二年级 · 计数
文要参加文艺演出，下面的服装中，有( )种搭配方法。(先连一连, 再填空) (8 分)

生 活 应 用 （37 分）
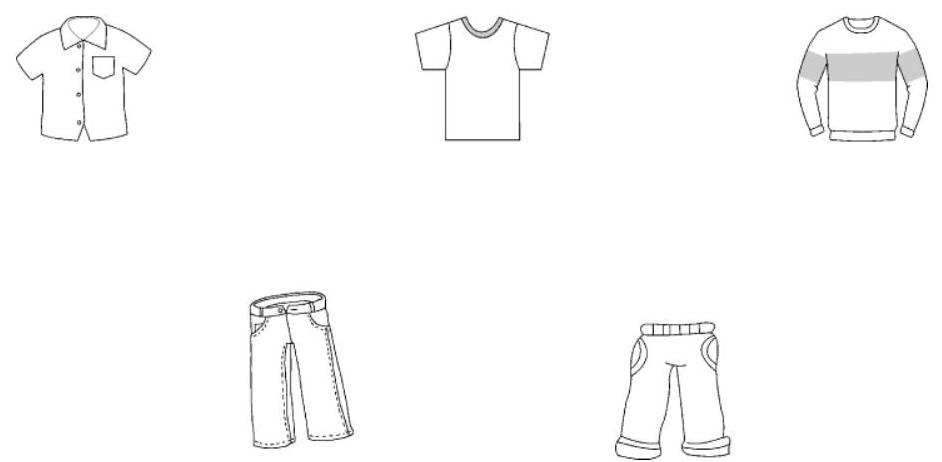
答案: 连线略